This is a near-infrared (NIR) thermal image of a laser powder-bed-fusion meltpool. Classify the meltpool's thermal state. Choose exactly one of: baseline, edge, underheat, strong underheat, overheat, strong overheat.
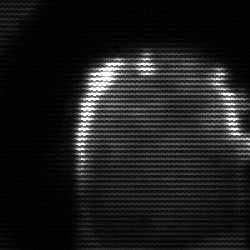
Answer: baseline